Question: I created an application in C# , .Net 4.0.
In this application i need to show a DataConnectionDialog for accessing DataBase.
'''
DataConnectionDialog BDdialog = new DataConnectionDialog();
DataSource.AddStandardDataSources(BDdialog);
BDdialog.SelectedDataSource = DataSource.OdbcDataSource;
BDdialog.SelectedDataProvider = DataProvider.OdbcDataProvider;
DataConnectionDialog.Show(BDdialog);
'''
On my laptop, the code works fine, but on another laptot, with .Net 4.0 and .Net 4.5 there is an Exception when i try to open this Dialog :

Nevertheless, i added these DLL in the same directory of my exe :
'''
Microsoft.Data.ConnectionUI.Dialog.dll
Microsoft.Data.ConnectionUI.Dialog.resources.dll
Microsoft.Data.ConnectionUI.dll
'''
Anyone could help me ? How correcting this error please ?
Thanks a lot,
Best regards,
Nixeus
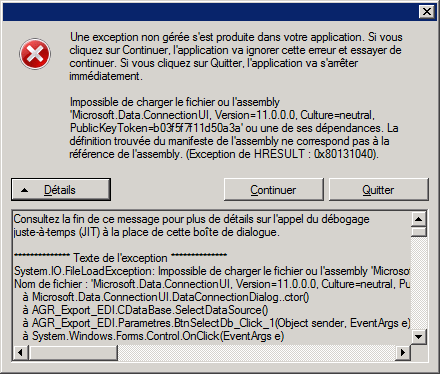
Answer: You get these libraries files from Nuget source.
<URL>